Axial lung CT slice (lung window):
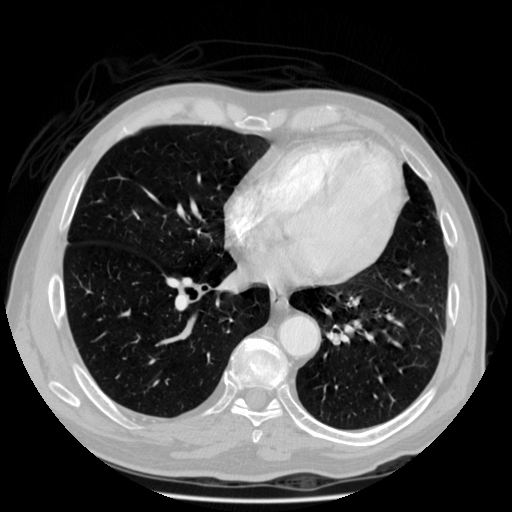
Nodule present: no